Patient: sex M, age 75
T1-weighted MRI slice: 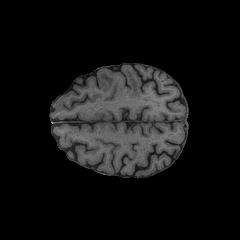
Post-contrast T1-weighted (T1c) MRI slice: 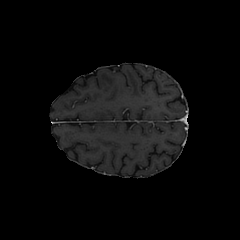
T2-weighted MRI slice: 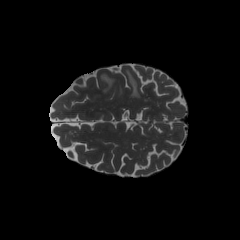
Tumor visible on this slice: yes
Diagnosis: Glioblastoma, IDH-wildtype
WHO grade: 4